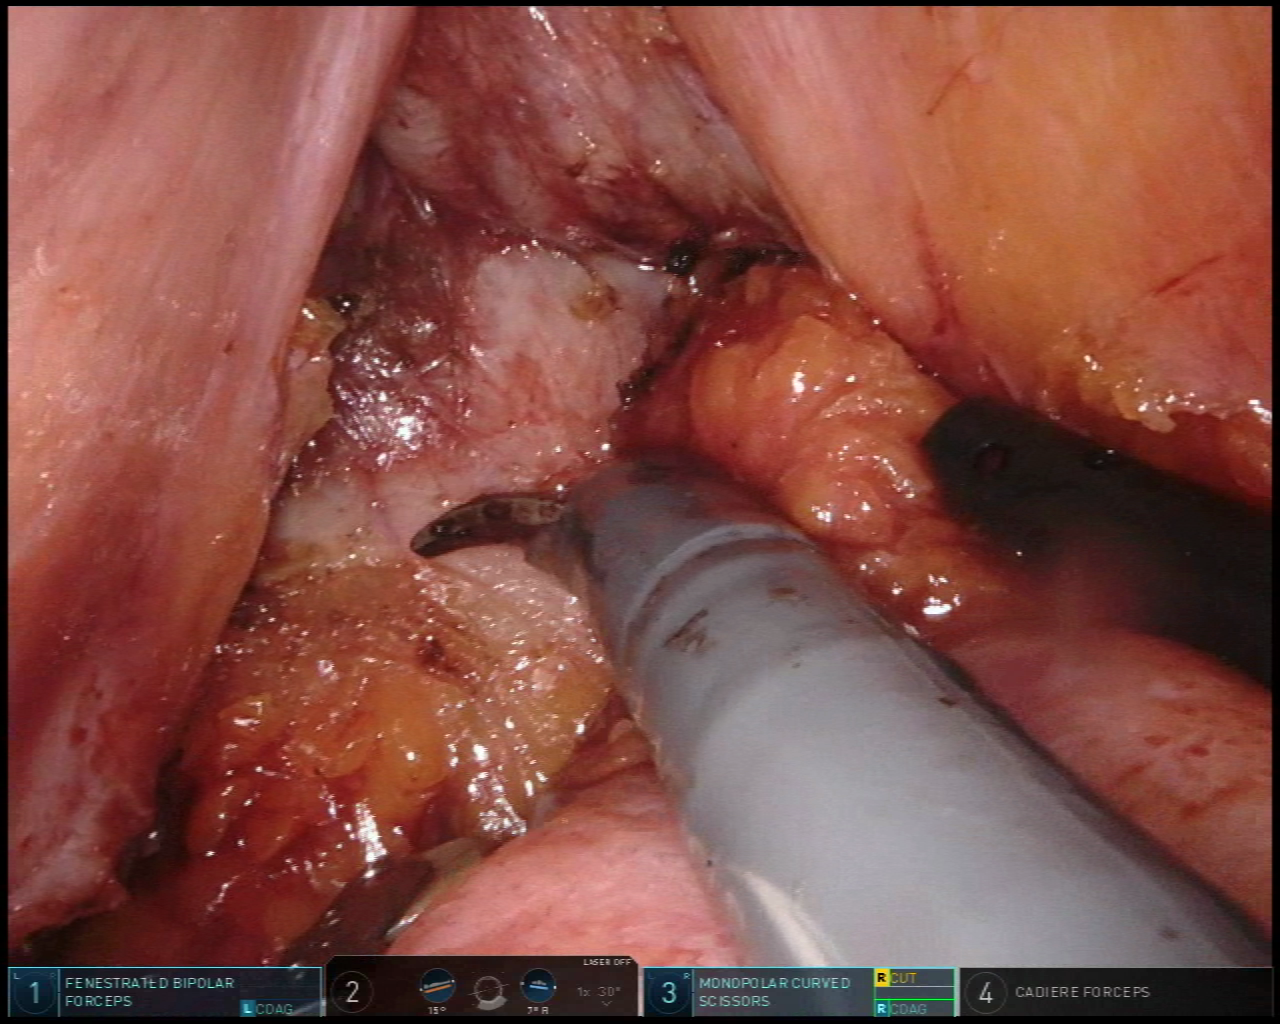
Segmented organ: vesicular_glands
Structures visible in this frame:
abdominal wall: no
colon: no
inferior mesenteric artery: no
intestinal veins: no
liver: no
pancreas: no
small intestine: no
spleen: no
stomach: no
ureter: no
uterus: no
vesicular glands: yes